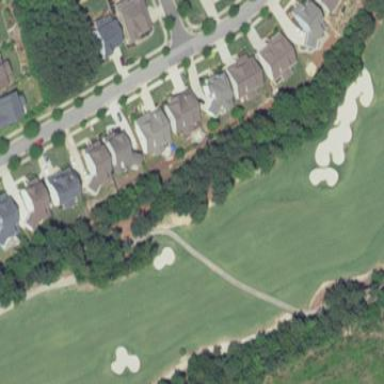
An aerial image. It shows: Golf fairway surrounded by grass.